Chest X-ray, PA view. Patient: 66 years old, sex F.
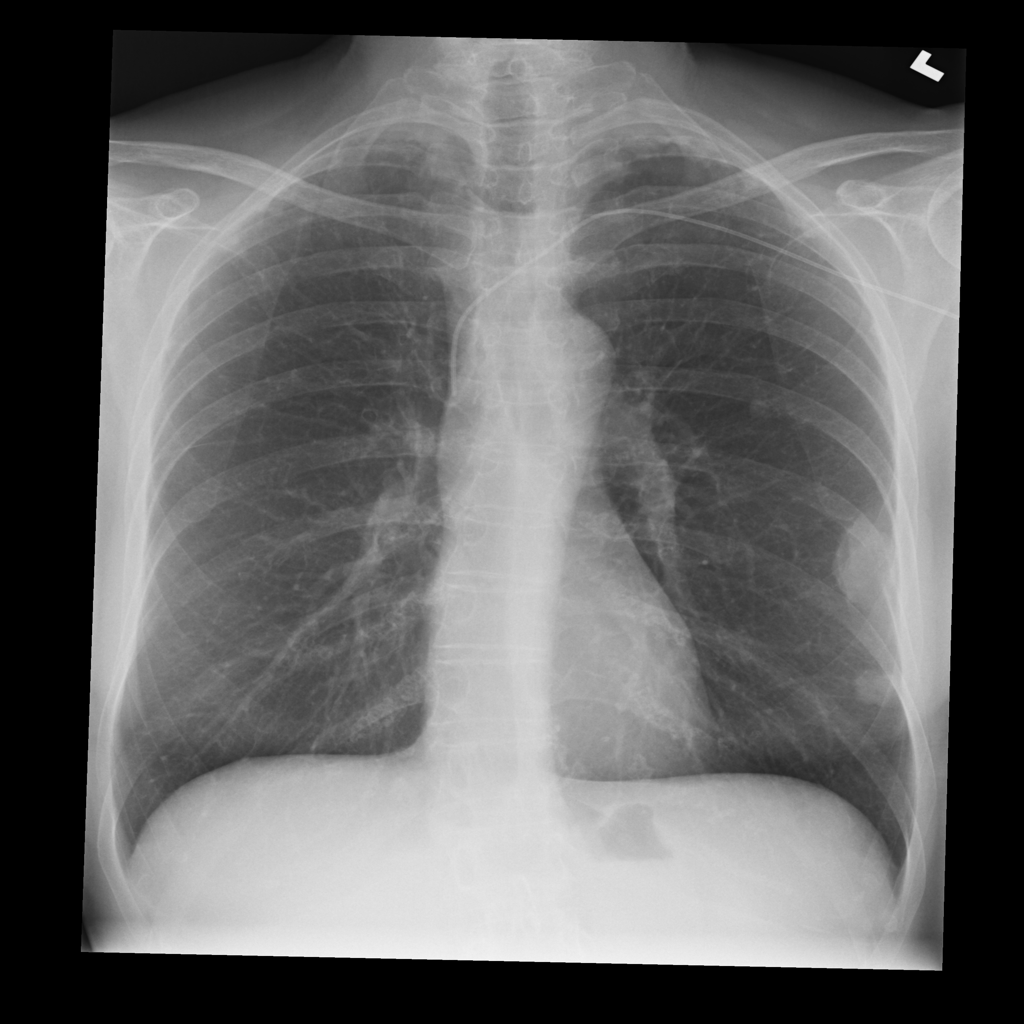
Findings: Mass